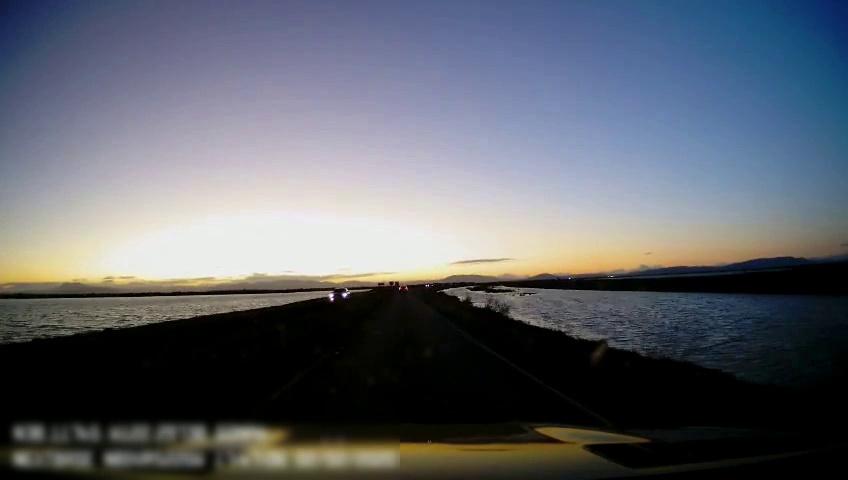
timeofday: Dusk/Dawn/Twilight
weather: Sunny
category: Drivable Space
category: Vehicles | SUV
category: Vehicles | Car
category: Lanes | Current Lane
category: Lanes | Current Lane